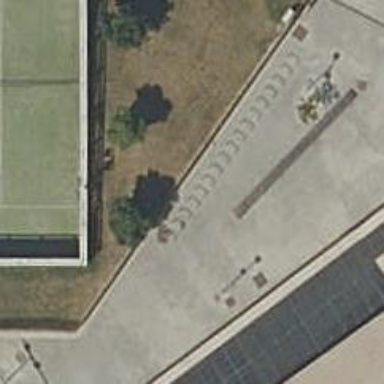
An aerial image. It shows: Bicycle parking area with stands available.